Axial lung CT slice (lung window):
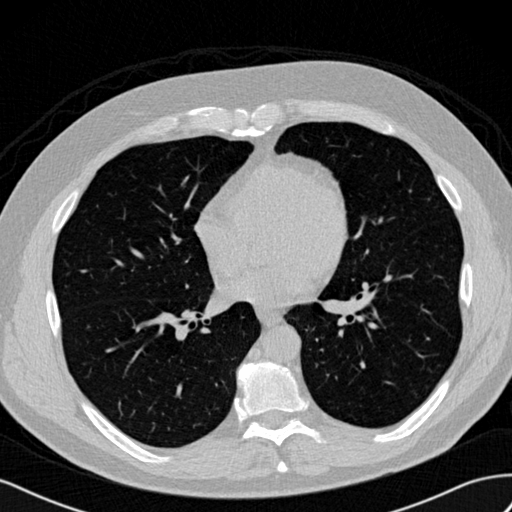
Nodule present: no